Interaction volume radius: 10 \u00c5
Interaction volume height: 30 \u00c5
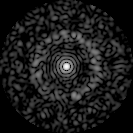
Disorder parameter: 0.8406